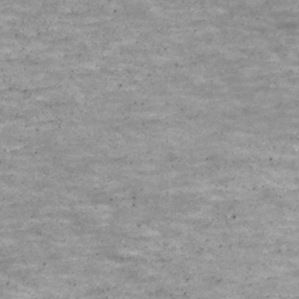
Label: non_frost